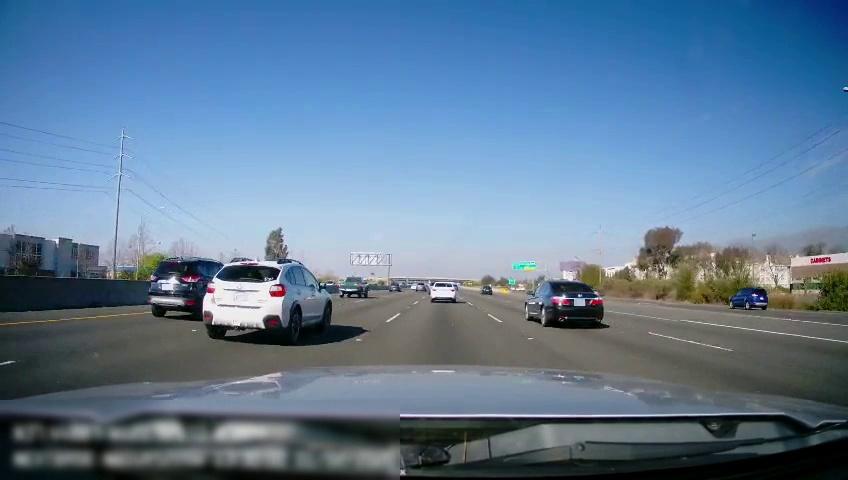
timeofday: Day
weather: Sunny
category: Drivable Space
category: Vehicles | Car
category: Vehicles | Car
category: Vehicles | Car
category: Vehicles | SUV
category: Vehicles | Car
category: Vehicles | Car
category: Vehicles | Truck
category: Vehicles | SUV
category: Vehicles | SUV
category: Vehicles | Car
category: Lanes | Current Lane
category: Lanes | Current Lane
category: Lanes | Alternate Lane
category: Lanes | Alternate Lane
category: Lanes | Alternate Lane
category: Lanes | Alternate Lane
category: Lanes | Alternate Lane
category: Traffic | Signs